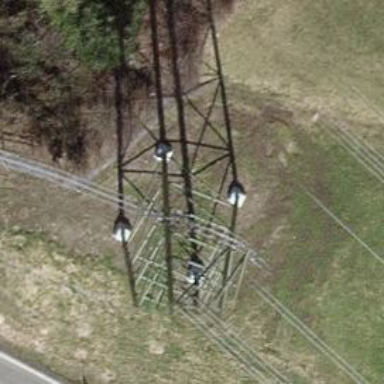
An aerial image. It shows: Power tower.